Question: I use the 'UIKeyboardTypeDecimalPad' in one of my apps, but when running on iOS 8 the comma button is capped at half width.

I tried creating a simple app with only a 'UITextField' and the 'DecimalPad' keyboard (in both Objective-C and Swift), it exhibits the same issue. Is this a bug in UIKit? I have not been able to find much information online, and iOS 8 has been out quite a while now. In iOS 7 the same code displays correctly.
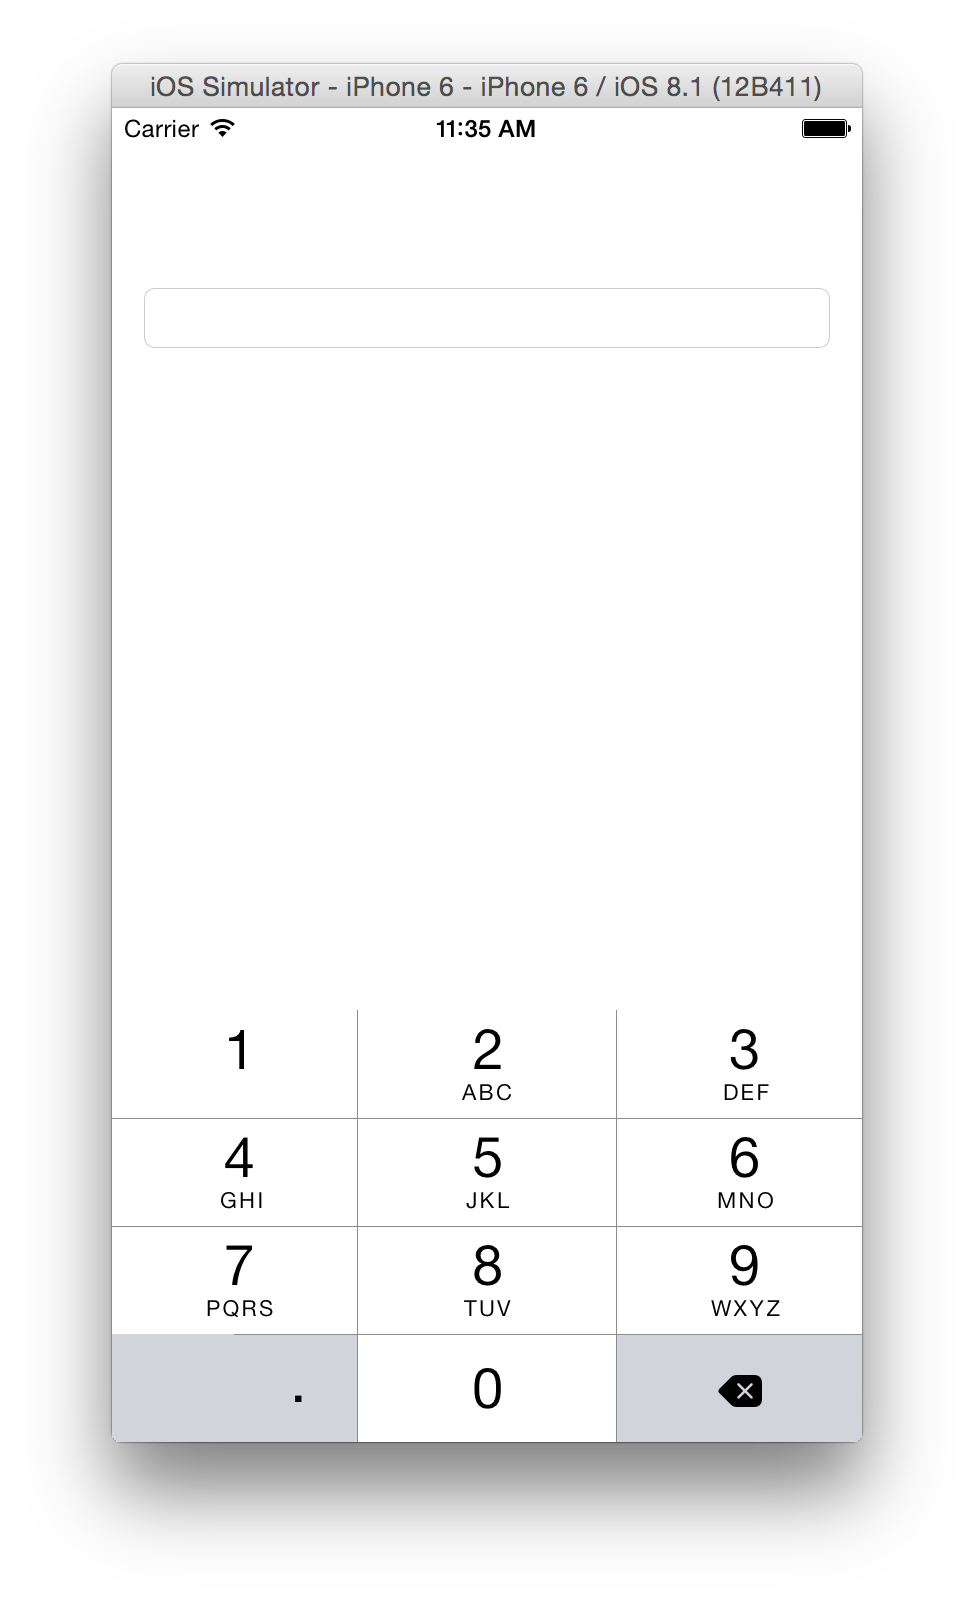
Answer: This is a really annoying oversight from Apple. The only real solution will come from them.
Otherwise use the number pad and add the '.'. I did that before the DecimalPad came out.